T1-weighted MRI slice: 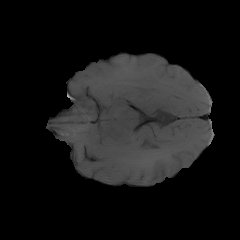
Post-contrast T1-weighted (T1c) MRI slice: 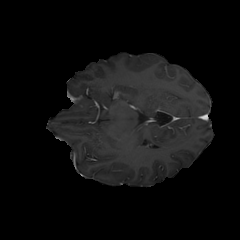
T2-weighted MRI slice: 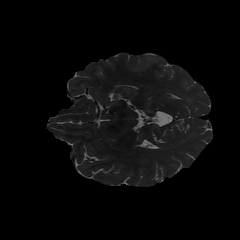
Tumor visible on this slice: no